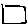
Label: square